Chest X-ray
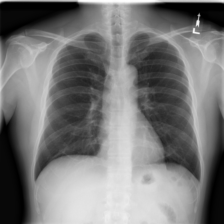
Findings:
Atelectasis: negative
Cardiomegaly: negative
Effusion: negative
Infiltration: negative
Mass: positive
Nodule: negative
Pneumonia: negative
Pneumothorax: negative
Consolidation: negative
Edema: negative
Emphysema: negative
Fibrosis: negative
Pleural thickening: negative
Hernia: negative